Question: Why did I get this error? I have validated the app four times but I get the same result every time.

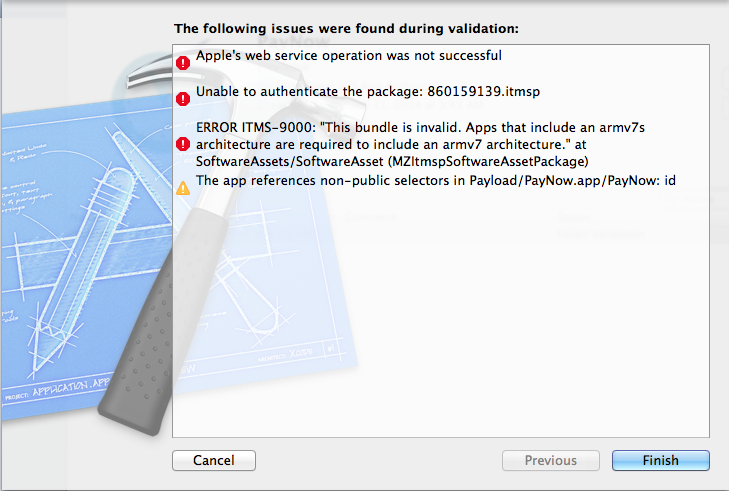
Answer: Check your Bundle Identifier. Make sure your bundle identifier is correct. If that doesn't work I would double check that all your settings are correct in "Build Settings". For some reason when I added iCloud to my app, I altered my code signing settings.